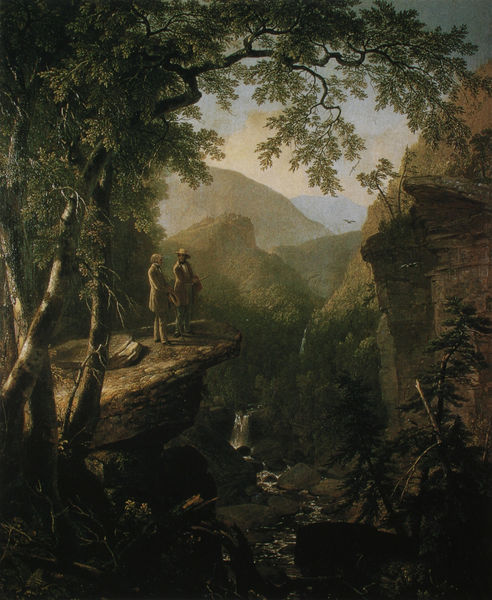
Titel: Verwandte Seelen
Künstler: Asher B. Durand
Standort: New York (New York)
Institution: The New York Public Library
Schlagwörter: adler, baum, berg, blau, blätter, dunkel, felsen, gemälde, himmel, laub, mann, schatten, vogel, wasser, weiß, wolken, bäume, fluss, grün, landschaft, menschen, see, äste, braun, holz, hut, licht, männer, nacht, reden, park, wolke, gespräch, hochformat, bart, wand, mensch, stehen, stein, steine, ast, bach, baumstamm, birke, birken, hügel, natur, zweige, büsche, gebüsch, gewässer, sonne, wiesen, mantel, paar, personen, pflanzen, tal, wald, wasserfall, aussicht, düster, unterhaltung, zwei, berge, fels, gebirge, gipfel, luftperspektive, nebel, sonnenuntergang, schlucht, idylle, figuren, stille, friedrich, romantik, sturzbach, tannen, vorsprung, frack, zwei männer, finster, verträumt, zeigen, gehrock, abendstimmung, klippe, mond, abgrund, gewunden, fichte, tanne, romantisch, wanderer, gebirgsbach, sonnenschein, fauna, forscher, wäldchen, wildnis, eiche, kluft, plateau, felsvorsprung, spaziergänger, caspar david friedrich, botanik, kontemplation, wanderung, bergbach, klamm, wals, wildbach, elbe, plattform, dschungel, baum bäume, caspar, absturz, blättter, steilwand, zwei menschen, schlcuht, einklang, föhren, flussarm, bergiger hintergrund, bäumne, elbsandsteingebürge, rügen, stronschnellen, trefen, fesl, wolfsschlucht, männer menschen, dämmerlicht, casper daviv friedrich, hochforamt, zweismakeit, spituweg